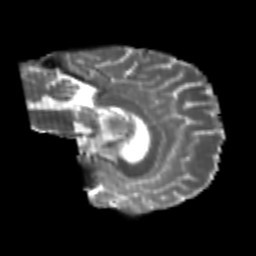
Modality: T2w
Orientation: sagittal
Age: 24
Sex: female
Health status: healthy
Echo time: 0.074 s